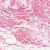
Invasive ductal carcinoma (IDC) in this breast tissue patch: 0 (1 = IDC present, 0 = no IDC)